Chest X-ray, AP view. Patient: 67 years old, sex F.
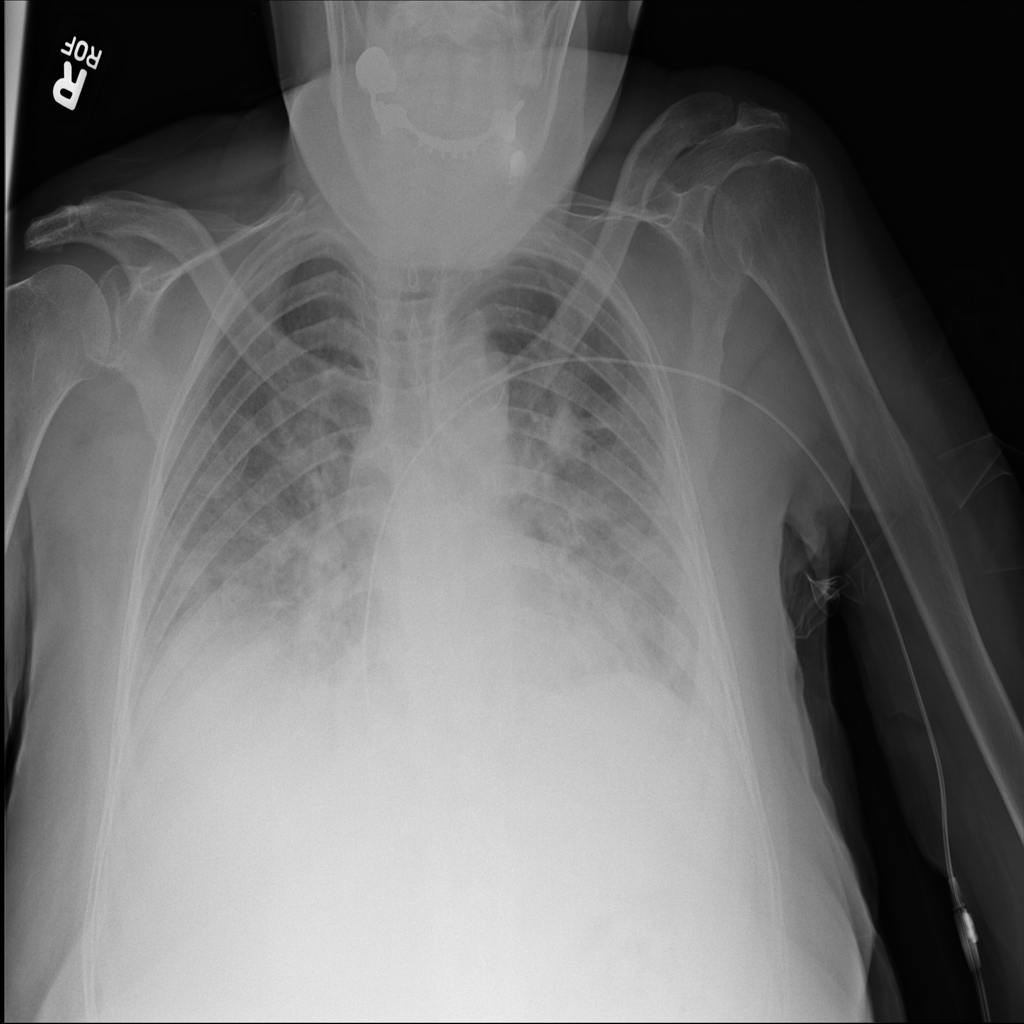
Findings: No Finding